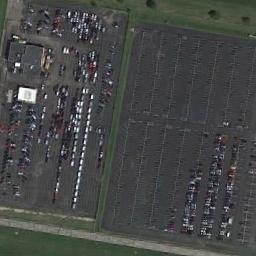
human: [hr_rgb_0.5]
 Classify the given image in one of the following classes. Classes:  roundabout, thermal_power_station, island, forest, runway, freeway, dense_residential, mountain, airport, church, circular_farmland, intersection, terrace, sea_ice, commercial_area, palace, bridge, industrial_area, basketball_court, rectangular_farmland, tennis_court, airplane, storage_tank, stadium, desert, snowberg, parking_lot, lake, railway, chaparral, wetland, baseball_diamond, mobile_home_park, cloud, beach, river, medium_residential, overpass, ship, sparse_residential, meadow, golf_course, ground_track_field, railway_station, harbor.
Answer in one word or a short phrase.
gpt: parking_lot